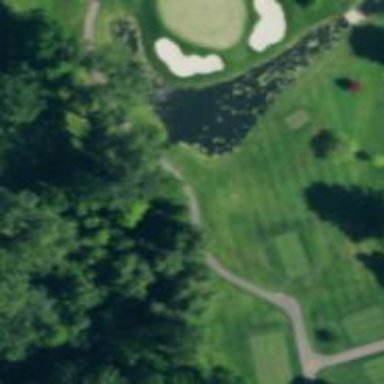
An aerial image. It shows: Bridge over path used as golf cartpath.